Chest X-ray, PA view. Patient: 67 years old, sex M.
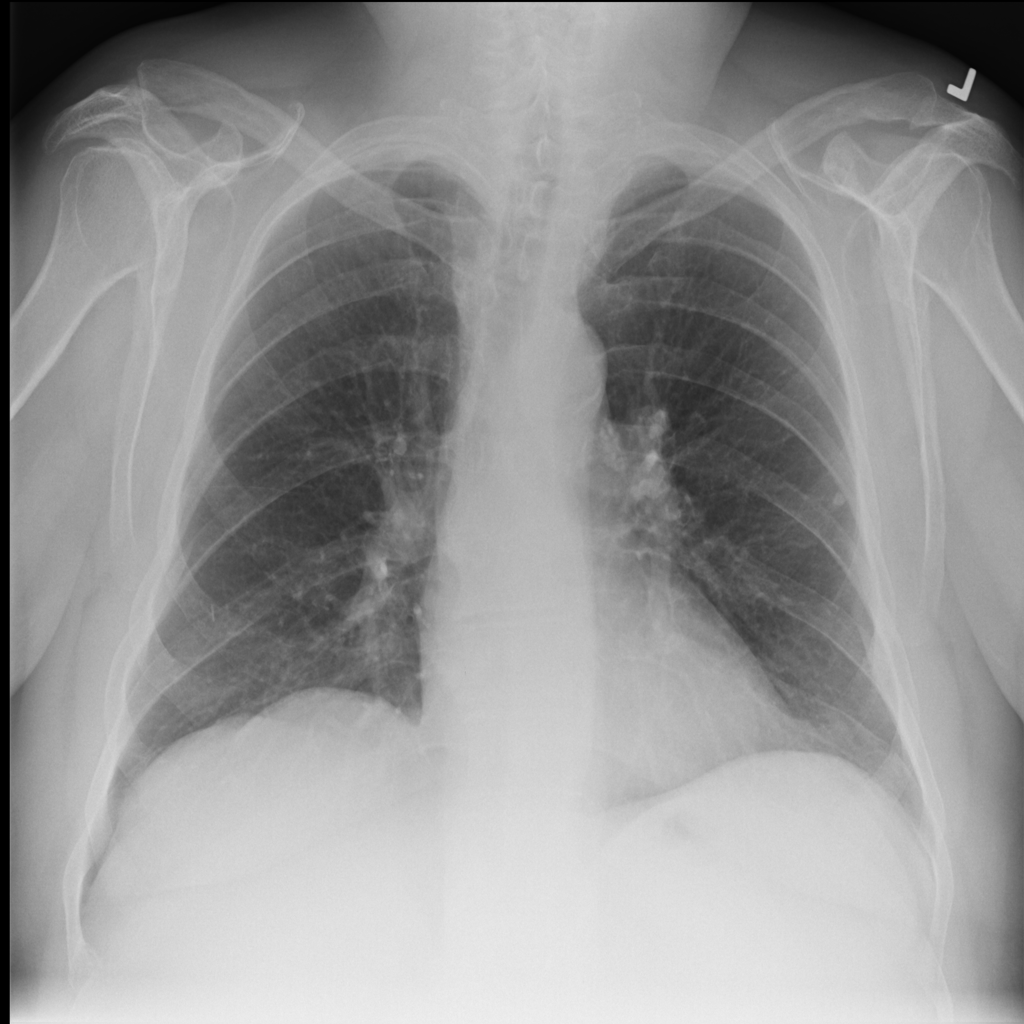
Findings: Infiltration